Question: Here's the look:
[]
I did the page in ReactJS, but I've made a copy of the page <URL>.
To better show the white space, here's the screenshot:
<URL>
several interesting observations:
- - - 'screen.width'- '$('html').width()'- - '$('body').find('div').each(function(idx,e){if($(e).width() > 375) console.log($(e).width())})'- - -
Any idea on: 1) why the white space appeared? 2) how could I solve the issue?
PS: just in case if you missed the part I put link to CodePen, <URL>.
Update 2: I have this input box which I'm placing outside the page:
'''
<input type="file" class="attache-upload-button" data-reactid=".0.0.1.3.1.1.0.0.1">
'''
Corresponding style:
'''
.review-add-form form .uploader .attache-upload-area .attache-upload-button {
position: fixed;
top: -1000px;
}
'''
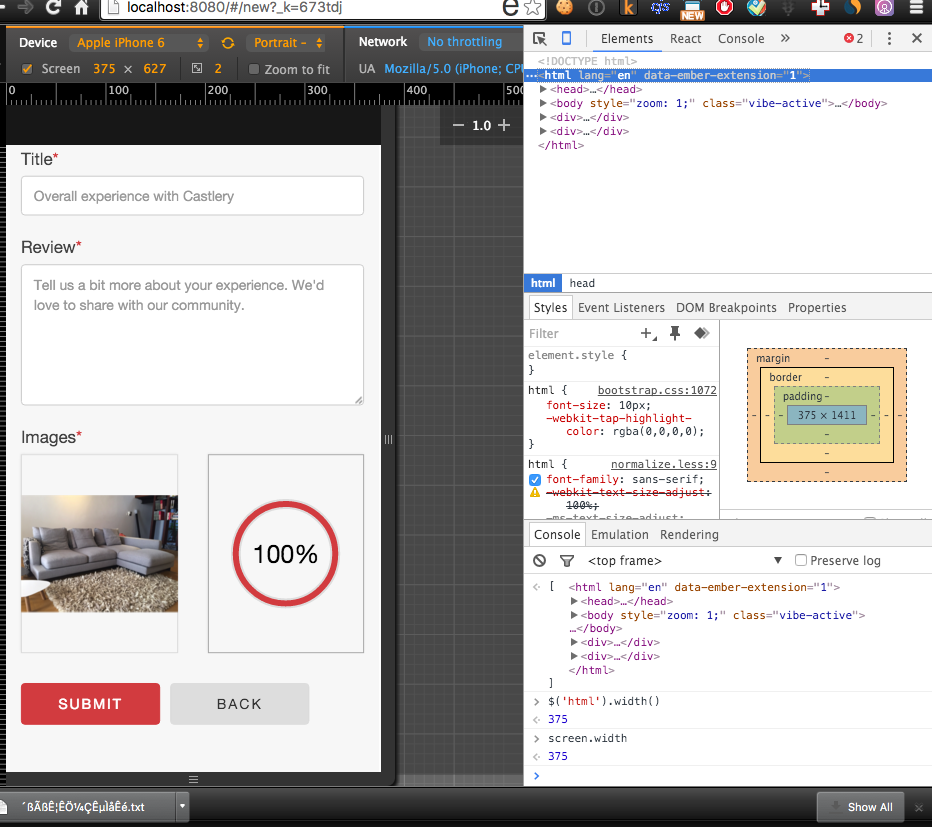
Answer: I inspected the DOM with chrome inspector, and i saw that the '<svg class="bar">' is exceeding in width. I tried to set a 'overflow: hidden' to the containing element, '.progress-bar-circle' and the whitespace disappeared